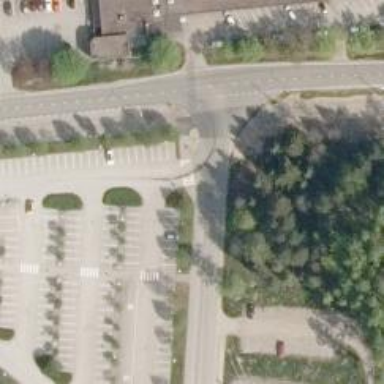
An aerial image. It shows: Asphalt cycleway.